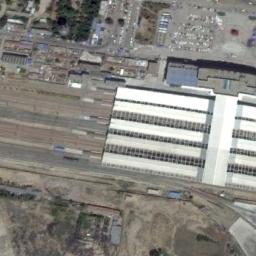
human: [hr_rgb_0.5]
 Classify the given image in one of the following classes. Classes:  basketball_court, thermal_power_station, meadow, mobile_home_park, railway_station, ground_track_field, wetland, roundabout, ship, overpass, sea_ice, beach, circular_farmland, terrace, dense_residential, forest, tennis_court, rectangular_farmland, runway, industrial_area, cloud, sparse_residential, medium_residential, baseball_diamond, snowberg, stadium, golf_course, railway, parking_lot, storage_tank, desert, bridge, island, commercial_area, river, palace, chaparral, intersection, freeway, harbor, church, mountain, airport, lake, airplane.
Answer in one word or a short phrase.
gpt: railway_station